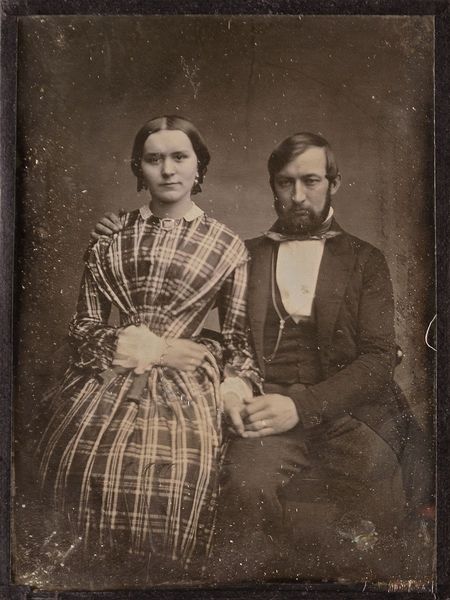
Titel: Hermann August Friedrich Dieterichs, Gutsbesitzer in Otterndorf a. d. Elbe und seine Frau Wilhelmine Rebecca, geb. Wisch
Künstler: Hermann Lorenzen
Standort: Hamburg
Institution: Museum für Kunst und Gewerbe Hamburg
Schlagwörter: mann, frau, paar, foto, fotografie, photographie, doppelbildnis, doppelportrait, photo, ehe, lichtbild, daguerreotypie, bildwerke, angewandte und bildende kunst, hessische systematik, porträtfotografie, porträtphotographie, doppelporträt, verheiratetes paar, matrimonium, ehestand